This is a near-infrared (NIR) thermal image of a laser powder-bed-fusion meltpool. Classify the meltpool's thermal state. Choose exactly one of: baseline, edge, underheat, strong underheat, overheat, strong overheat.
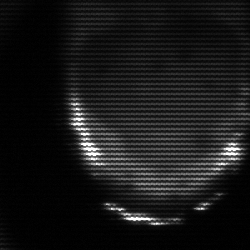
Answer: edge